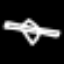
Label: airplane